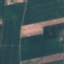
Label: AnnualCrop